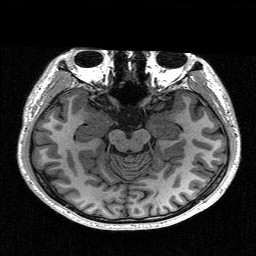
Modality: T1w
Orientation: coronal